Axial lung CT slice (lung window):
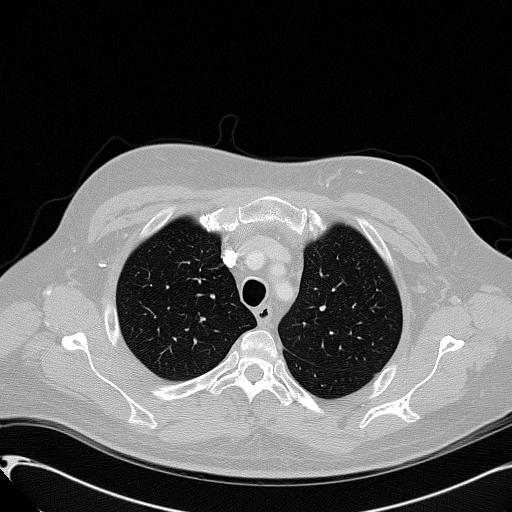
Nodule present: no